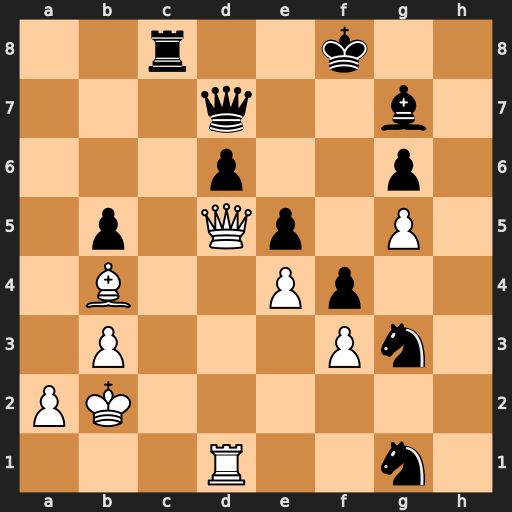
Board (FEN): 2r2k2/3q2b1/3p2p1/1p1Qp1P1/1B2Pp2/1P3Pn1/PK6/3R2n1
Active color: w
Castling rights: -
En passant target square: -
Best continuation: Bxd6+ Qxd6 Qxd6+